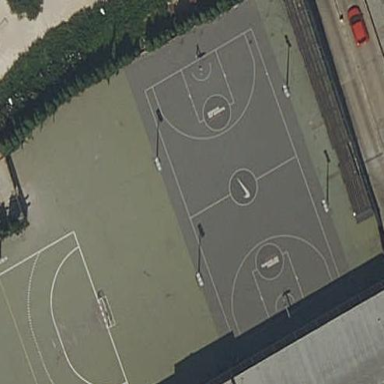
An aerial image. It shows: Asphalt basketball court on pitch.